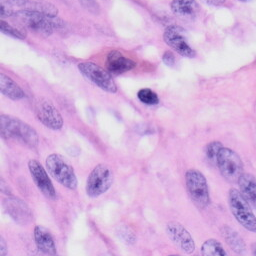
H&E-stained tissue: Skin